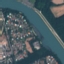
Land use / land cover: River